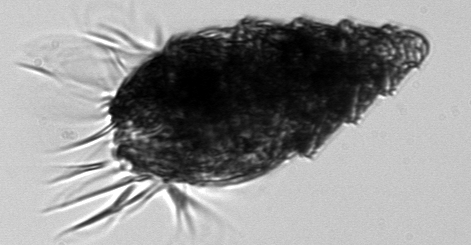
Label: Laboea_strobila